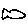
Label: fish